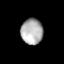
Tissue: lung
Cell type: Epithelial cells
Senescence score: 0.2289
Nuclear area (px): 551
Mean DAPI intensity: 174.955